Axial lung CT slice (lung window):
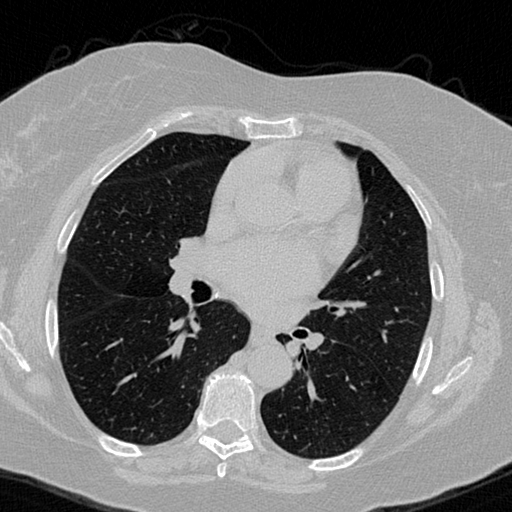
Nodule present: no